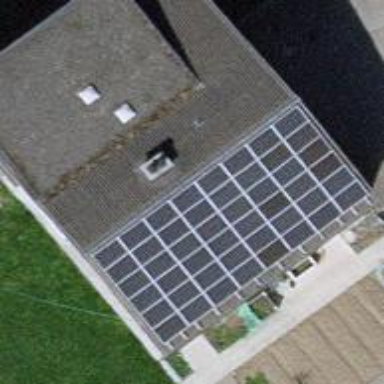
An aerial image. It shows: Solar power generator.